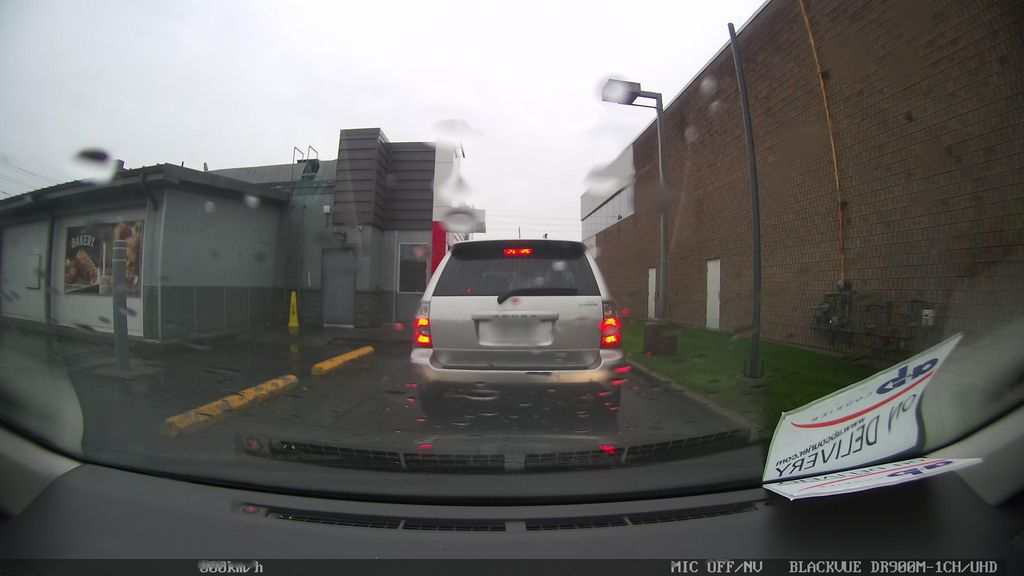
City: toronto